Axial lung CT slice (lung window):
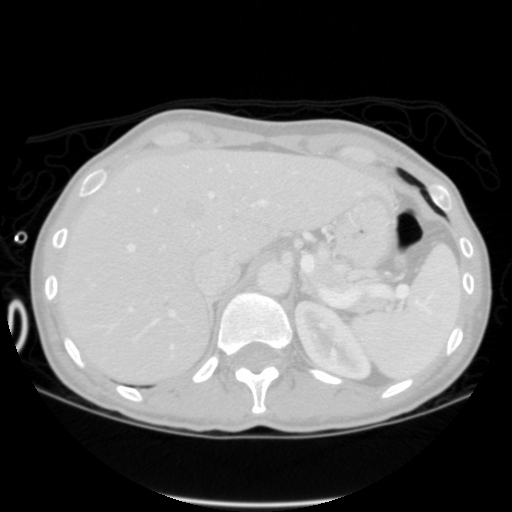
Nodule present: no